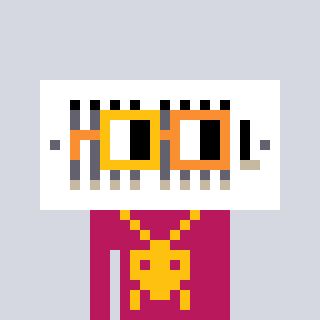
a pixel art character with square yellow and orange glasses, a vent-shaped head and a darkpink-colored body on a cool background